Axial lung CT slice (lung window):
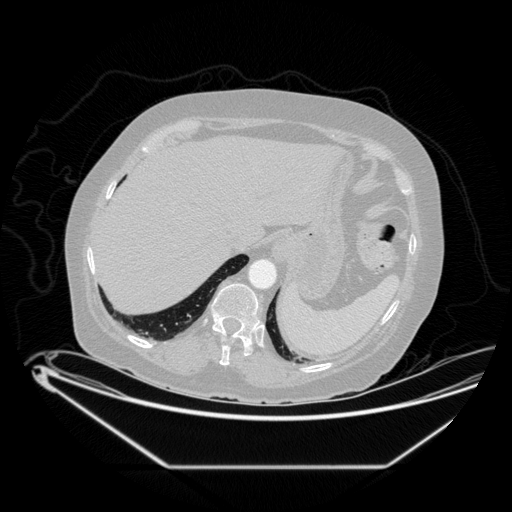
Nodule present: no